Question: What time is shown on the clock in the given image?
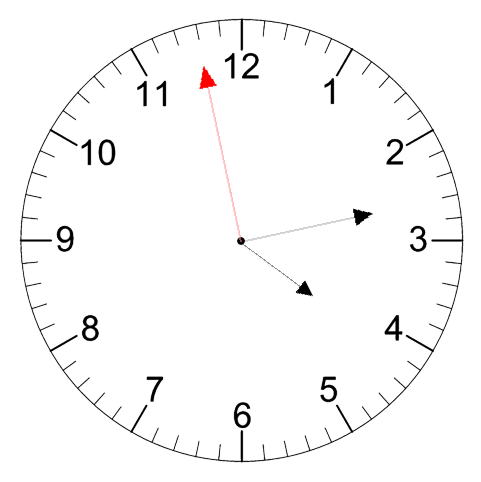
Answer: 04:12:58